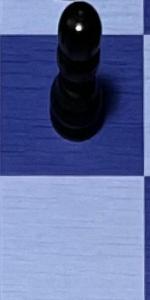
Label: Empty